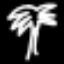
Label: palm tree